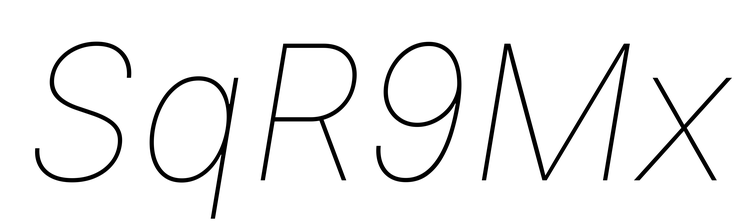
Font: Inter-Italic_Thin_Italic